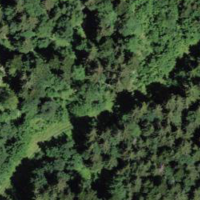
EUNIS habitat code: 43
Species observed at this site:
Geranium robertianum
Tussilago farfara